高三 · 度量几何学
17. 如图, 在 $\triangle A B C$ 中, $E, D, F$ 分别为 $A B, B C, A C$ 的中点, 且 $A P \perp B C$ 于点 $P$, 求证:E,D, $P, F$ 四点共圆.

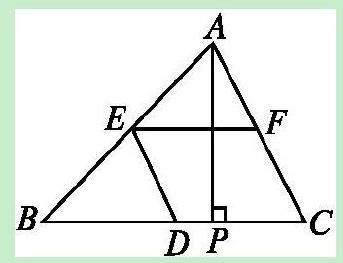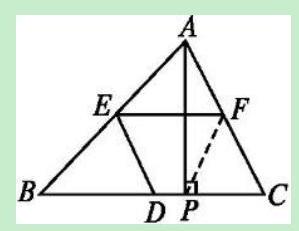
答案: 证明: 如图,连接 PF.

$\because \mathrm{AP} \perp \mathrm{BC}, \mathrm{F}$ 为 $\mathrm{AC}$ 的中点,

$\therefore \mathrm{PF}$ 是 Rt $\triangle \mathrm{APC}$ 斜边上的中线.

$\therefore \mathrm{PF}=\mathrm{FC}, \therefore \angle \mathrm{FPC}=\angle \mathrm{C}$.

$\because \mathrm{E}, \mathrm{F}, \mathrm{D}$ 分别为 $\mathrm{AB}, \mathrm{AC}, \mathrm{BC}$ 的中点,

$\therefore \mathrm{EF} / / \mathrm{CD}, \mathrm{ED} / / \mathrm{FC}$.

$\therefore$ 四边形 $\mathrm{EDCF}$ 为平行四边形.
$\therefore \angle \mathrm{FED}=\angle \mathrm{C}, \therefore \angle \mathrm{FPC}=\angle \mathrm{FED}$.

$\therefore \mathrm{E}, \mathrm{D}, \mathrm{P}, \mathrm{F}$ 四点共圆.
解析: : 分析: 本题主要考查了圆内接四边形的性质与判断定理, 解决问题的关键是连接 PF,转化为证明 $\angle \mathrm{FED}=\angle \mathrm{FPC}$, 利用中点证明 $\angle \mathrm{FED}=\angle \mathrm{C}$, 利用 $\mathrm{AP} \perp \mathrm{BC}$ 证明 $\mathrm{PF}=\mathrm{FC}$, 得 $\angle \mathrm{C}=\angle$ $\mathrm{FPC}$, 即得出 $\angle \mathrm{FED}=\angle \mathrm{FPC}$.